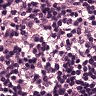
Metastatic tissue present: no